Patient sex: M
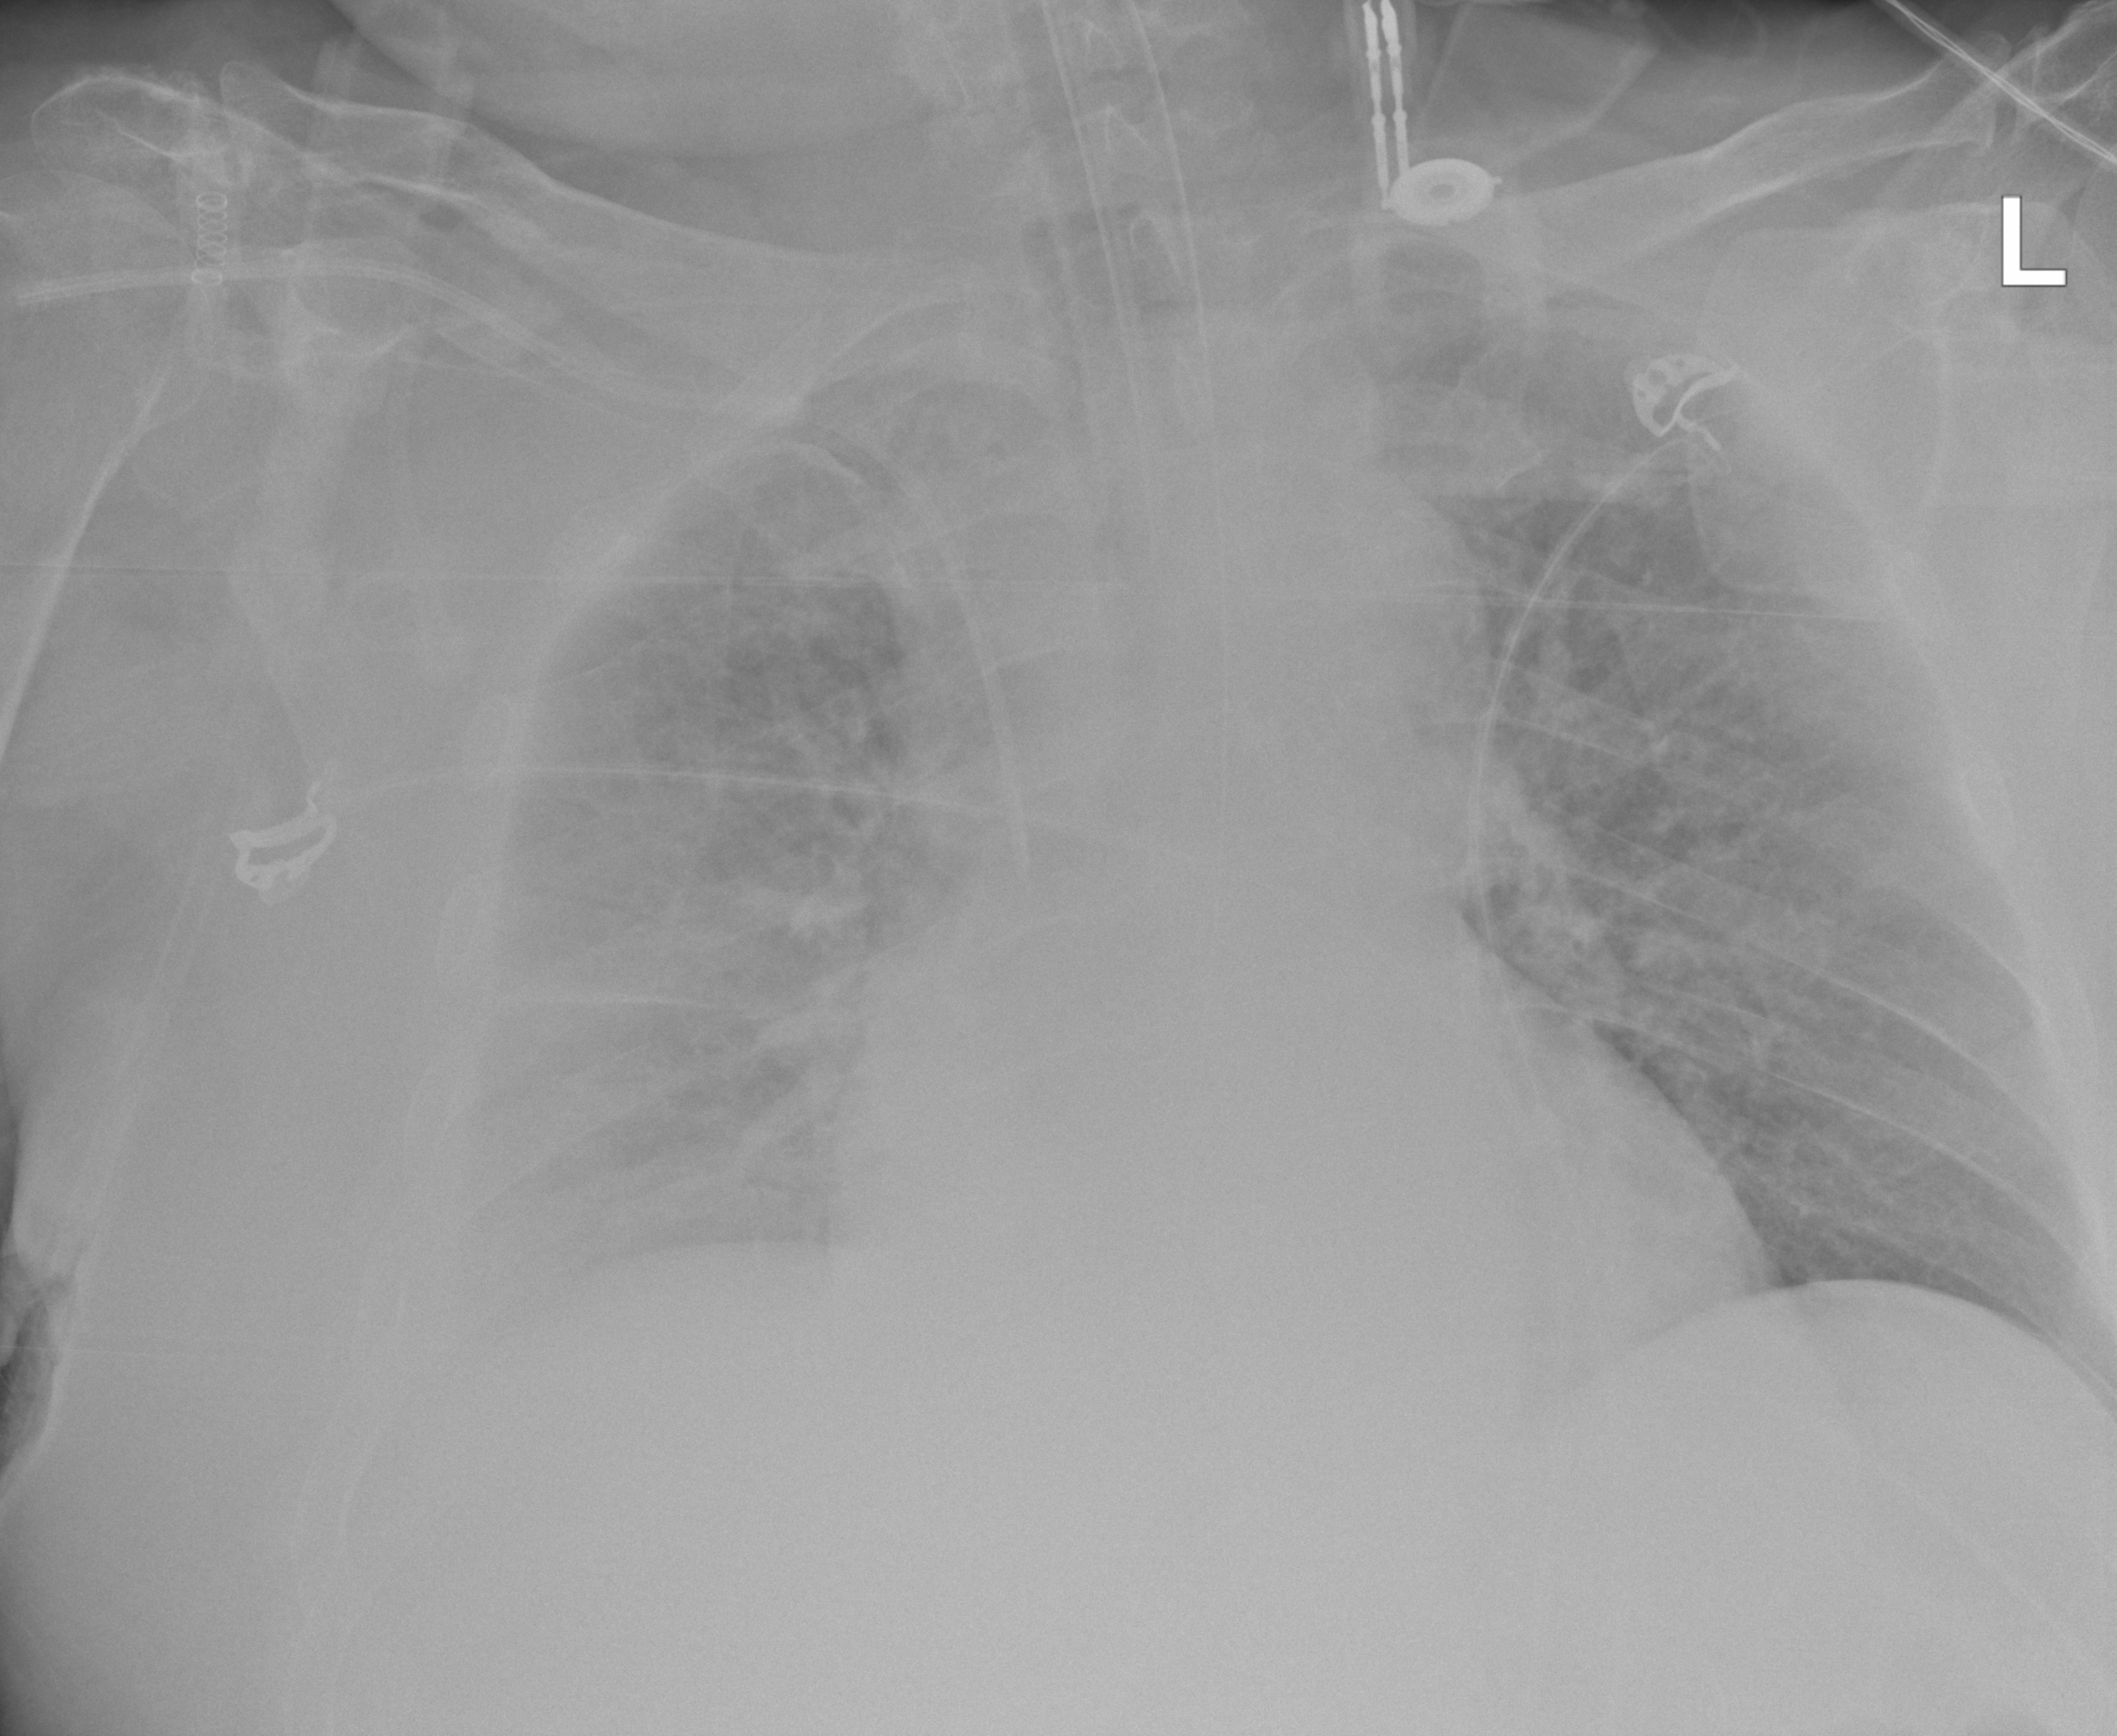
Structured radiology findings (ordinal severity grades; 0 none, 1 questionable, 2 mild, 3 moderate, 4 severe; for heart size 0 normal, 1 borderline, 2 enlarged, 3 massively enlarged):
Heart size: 1
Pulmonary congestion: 3
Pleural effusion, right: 3
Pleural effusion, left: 0
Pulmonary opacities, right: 2
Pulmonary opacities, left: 2
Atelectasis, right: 2
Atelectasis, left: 0